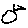
Label: bird